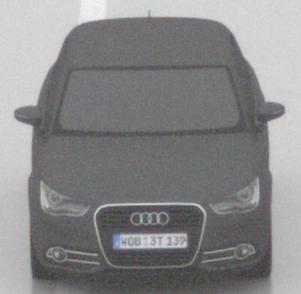
Make: Audi
Model: A1 Sportback 1.2 TFSI
Detailed model: A1 (8X) Sportback
Model produced from: 2012/03
Model produced until: 2014/11
Doors: 5
Color: gray
Road condition: wet road
Daytime: midday
Contrast: low contrast